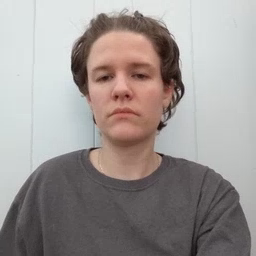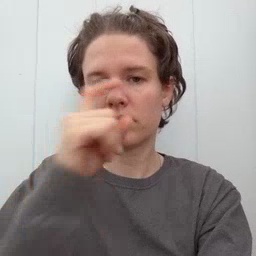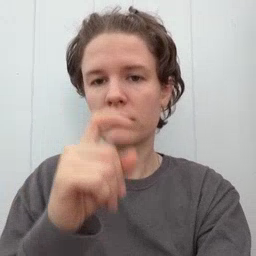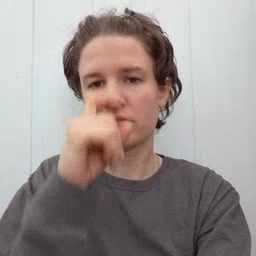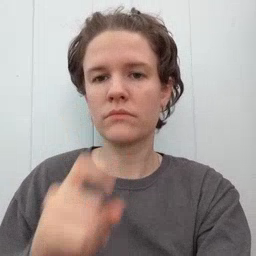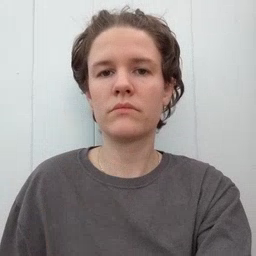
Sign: doll